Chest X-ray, PA view. Patient: 42 years old, sex M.
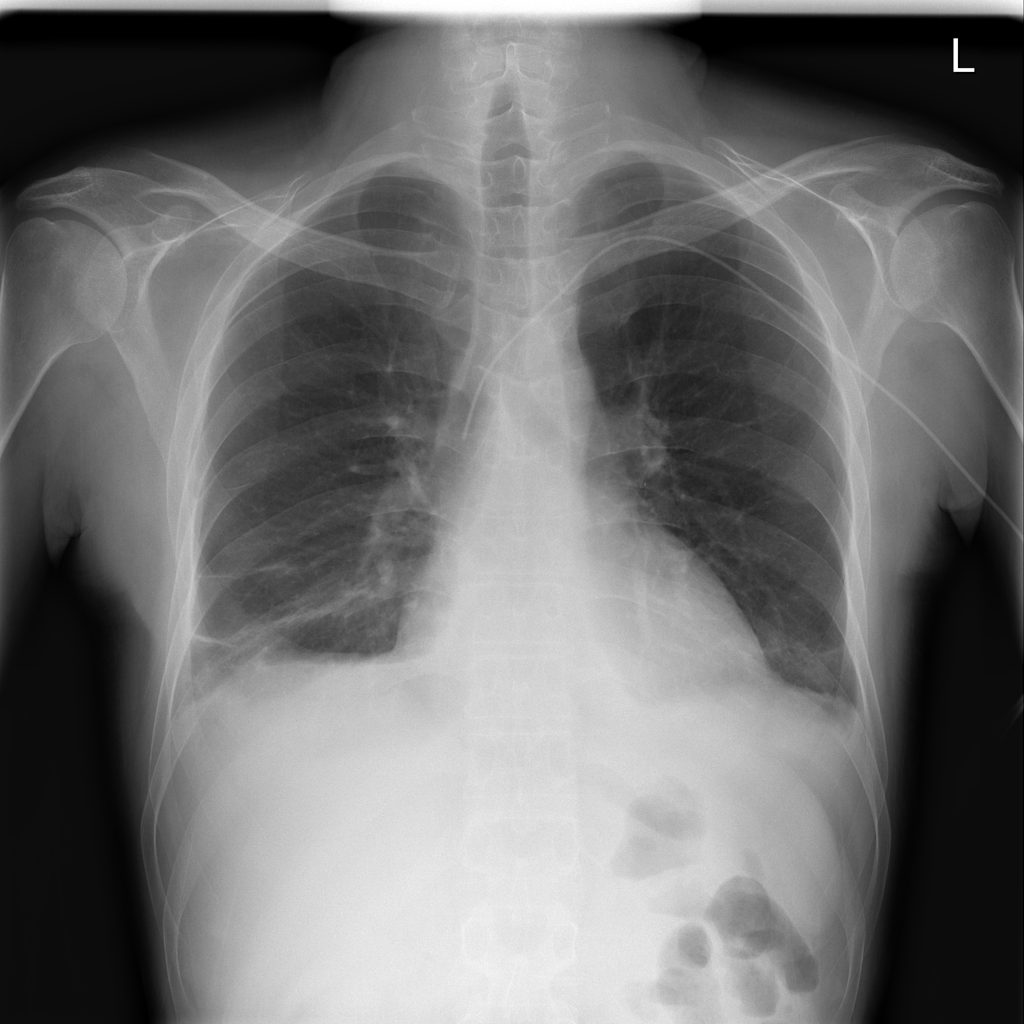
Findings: Atelectasis, Effusion, Infiltration